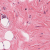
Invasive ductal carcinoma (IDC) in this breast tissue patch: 0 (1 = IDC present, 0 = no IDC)